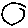
Label: circle